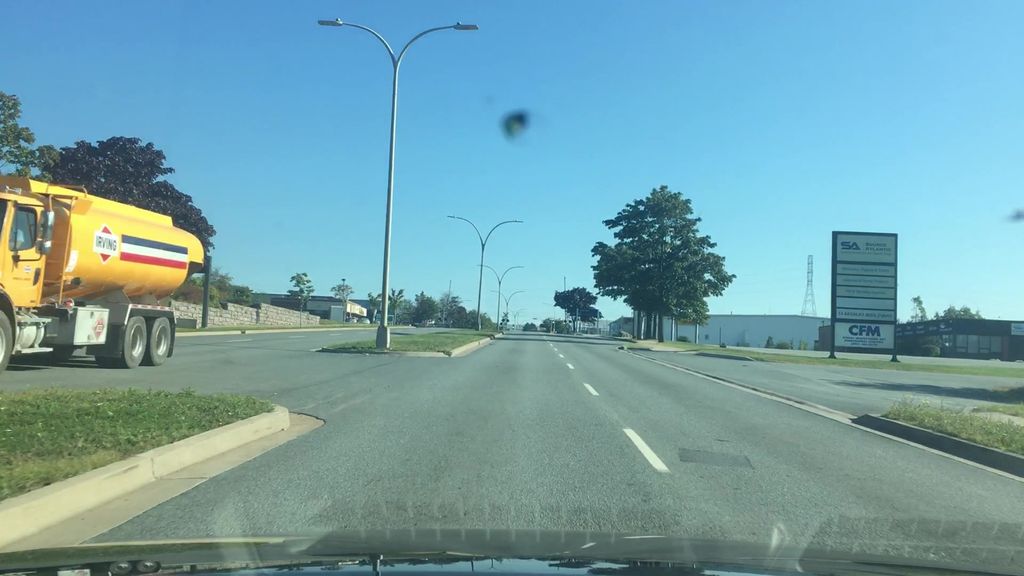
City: halifax